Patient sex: M
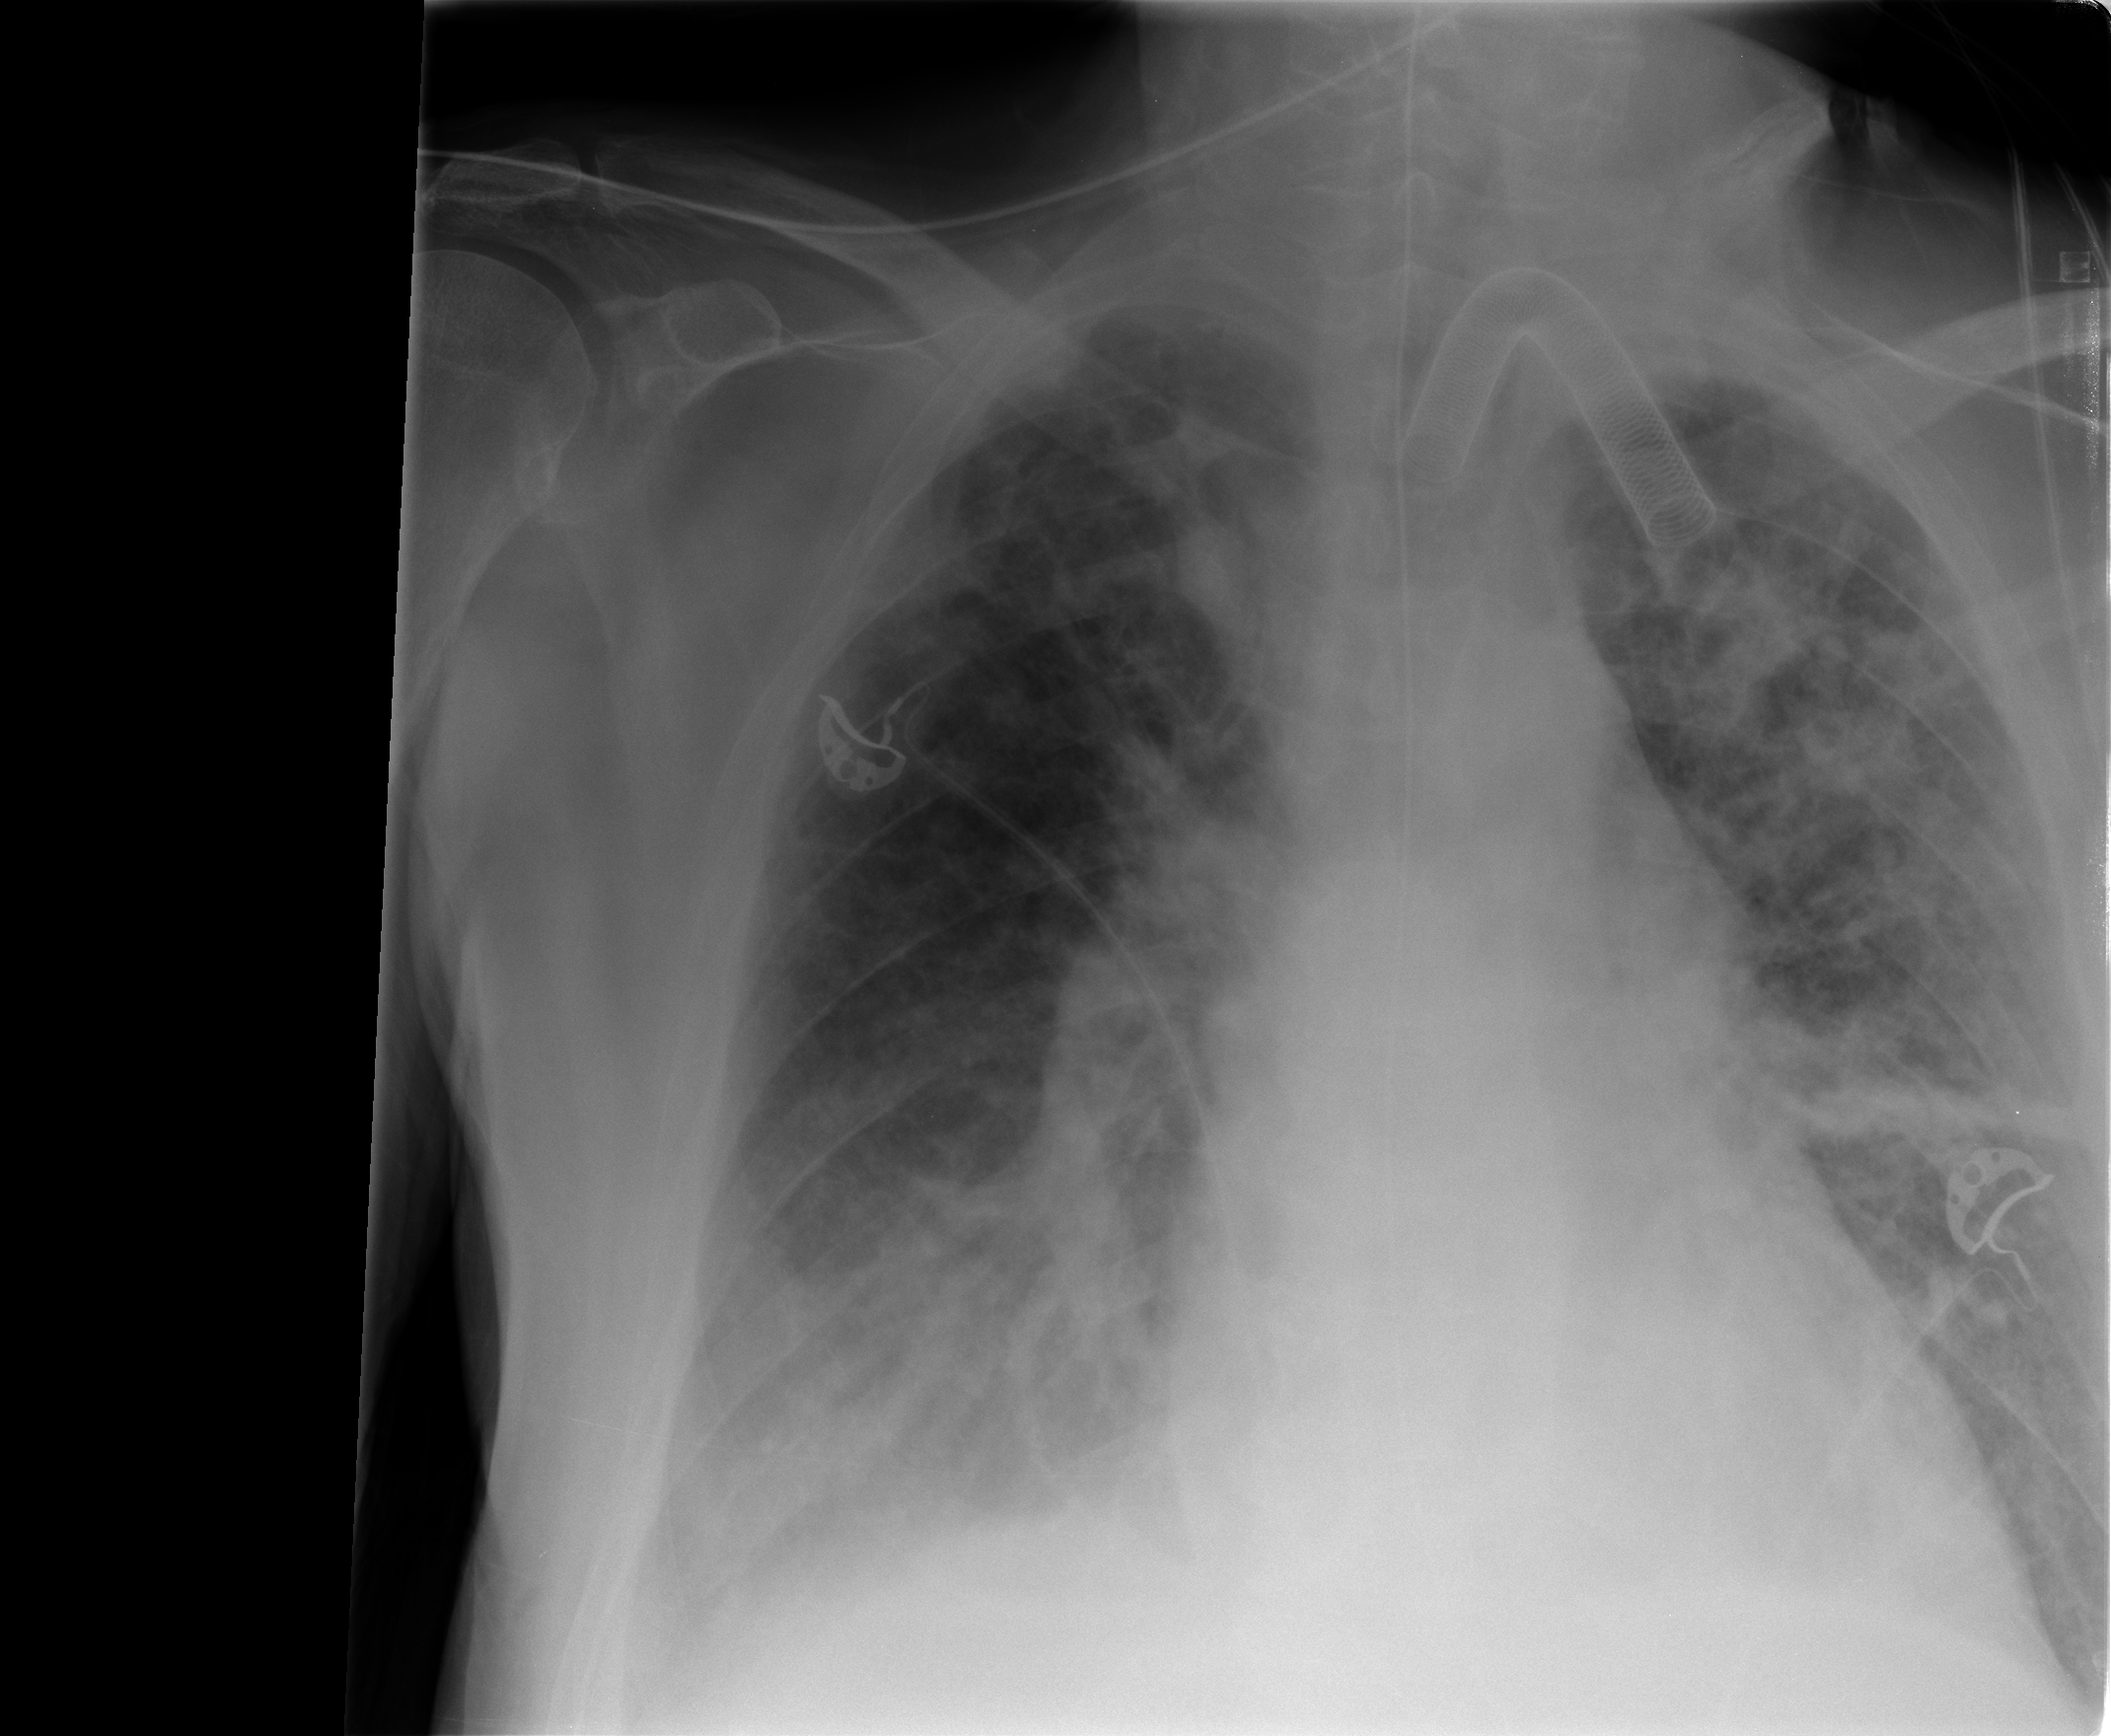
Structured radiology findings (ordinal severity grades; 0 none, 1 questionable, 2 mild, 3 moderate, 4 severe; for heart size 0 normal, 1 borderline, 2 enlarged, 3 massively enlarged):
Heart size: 1
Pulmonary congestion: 3
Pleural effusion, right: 2
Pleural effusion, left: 1
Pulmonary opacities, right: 3
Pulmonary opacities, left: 3
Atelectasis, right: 2
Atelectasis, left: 2